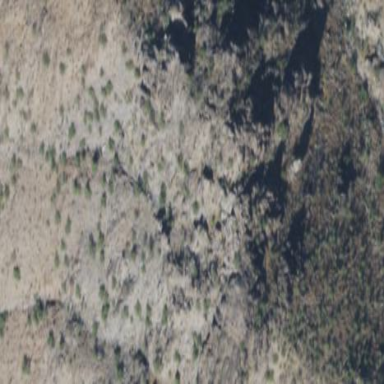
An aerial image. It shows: Landscape of bare rock.